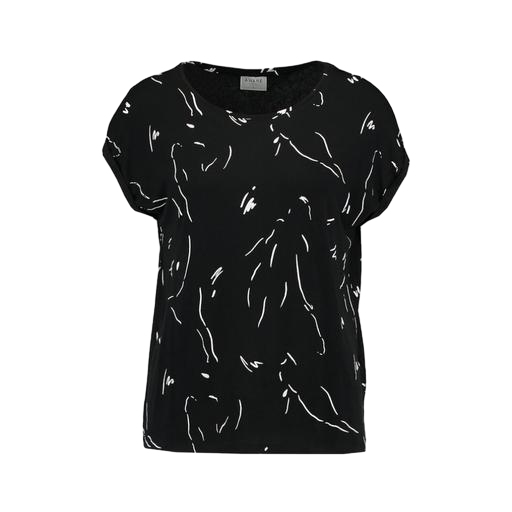
black plus size printed t-shirt only macy, black printed short-sleeve top only macy, black geo-print t-shirt only macy, white background